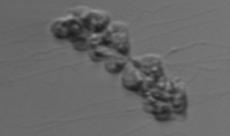
Label: Leptocylindrus_mediterraneus